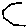
Label: hexagon